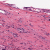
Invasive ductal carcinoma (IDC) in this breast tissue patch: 0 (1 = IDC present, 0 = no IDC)